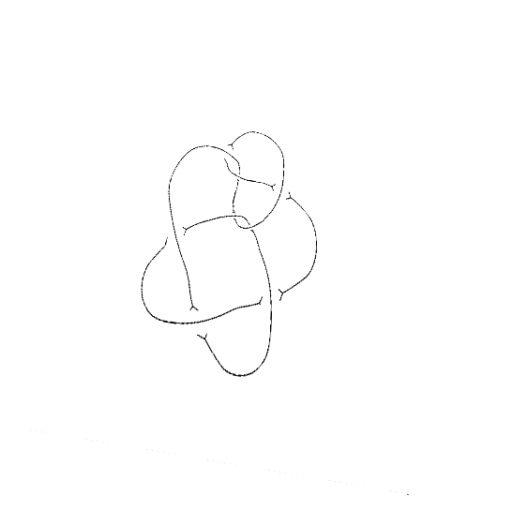
Crossing number: 8